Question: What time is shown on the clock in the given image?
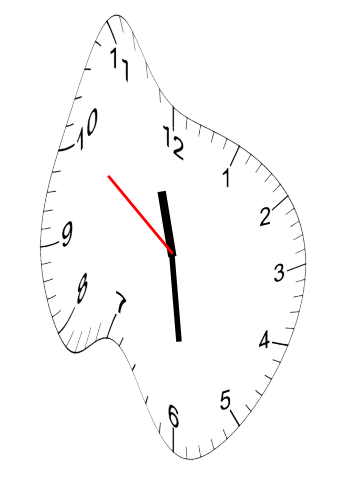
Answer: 11:28:51